Field crop: tomato
Growth stage: 2
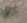
Species: solanum